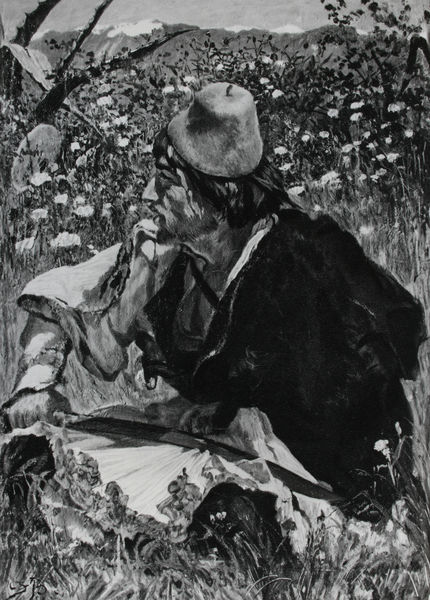
Titel: Albanese auf der Lauer
Künstler: Frank Buchser
Standort: Solothurn
Institution: Kunstmuseum
Schlagwörter: baum, berg, dunkel, felsen, gemälde, hand, himmel, kampf, mann, schatten, umhang, weiß, wolken, bäume, impressionismus, landschaft, sitzen, äste, blume, blumen, frau, grau, haar, hintergrund, hut, licht, nase, profil, schwarz, blick, blüten, gras, schnee, wiese, malerei, rock, bart, hemd, jacke, kappe, mütze, gesicht, messer, ärmel, bildnis, portrait, porträt, signatur, feld, gräser, horizont, natur, strauch, busch, büsche, sonne, haare, mantel, sitzend, blatt, pflanzen, kinn, garten, sommer, hocke, russland, berge, gebirge, rast, unruhe, nachdenklich, knie, nachdenken, frühling, grashalme, bauer, foto, denken, orientalisch, hocken, schwarz weiss, revolution, schwert, säbel, knien, soldat, tracht, jüngling, jäger, faltenrock, krieger, disteln, griechenland, agave, kakteen, kaktus, wächter, hirte, schäfer, grieche, mörder, araber, schwerz, mexiko, fes, geischt, türke, fez, ungarn, südamerika, phrygische mütze, margariten, volkstracht, revolutionär, schwar weiss, provil, agarve, kurde, sarde, schwars, sinniert, slawe, türcke, ungar, oientalisch